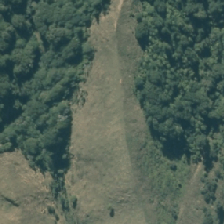
Land cover: low_producing_grassland